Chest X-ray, AP view. Patient: 54 years old, sex M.
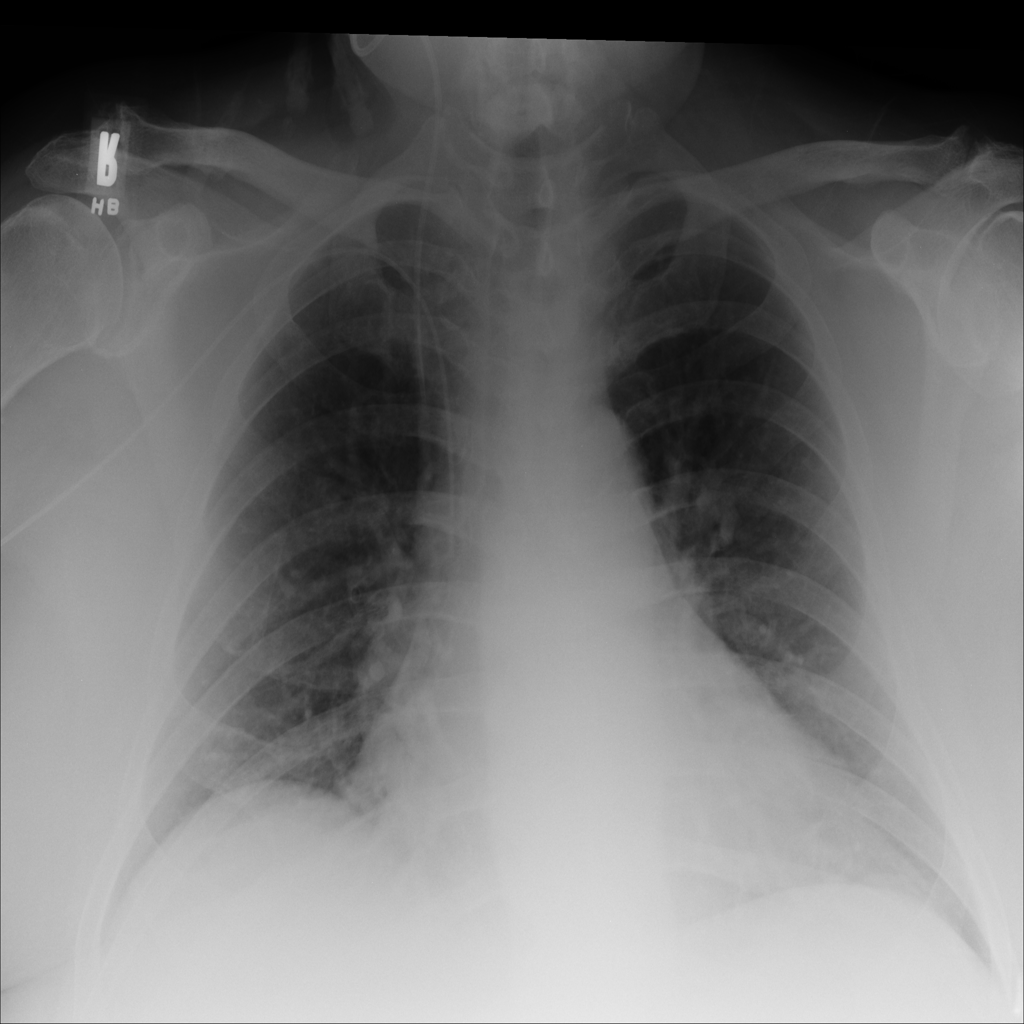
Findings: No Finding